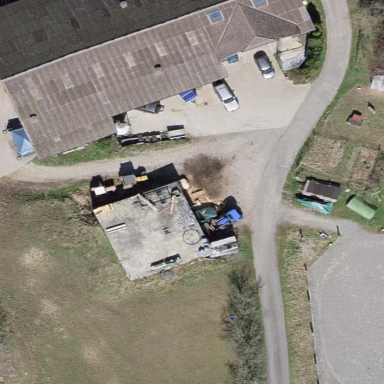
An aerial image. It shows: Farmyard area.